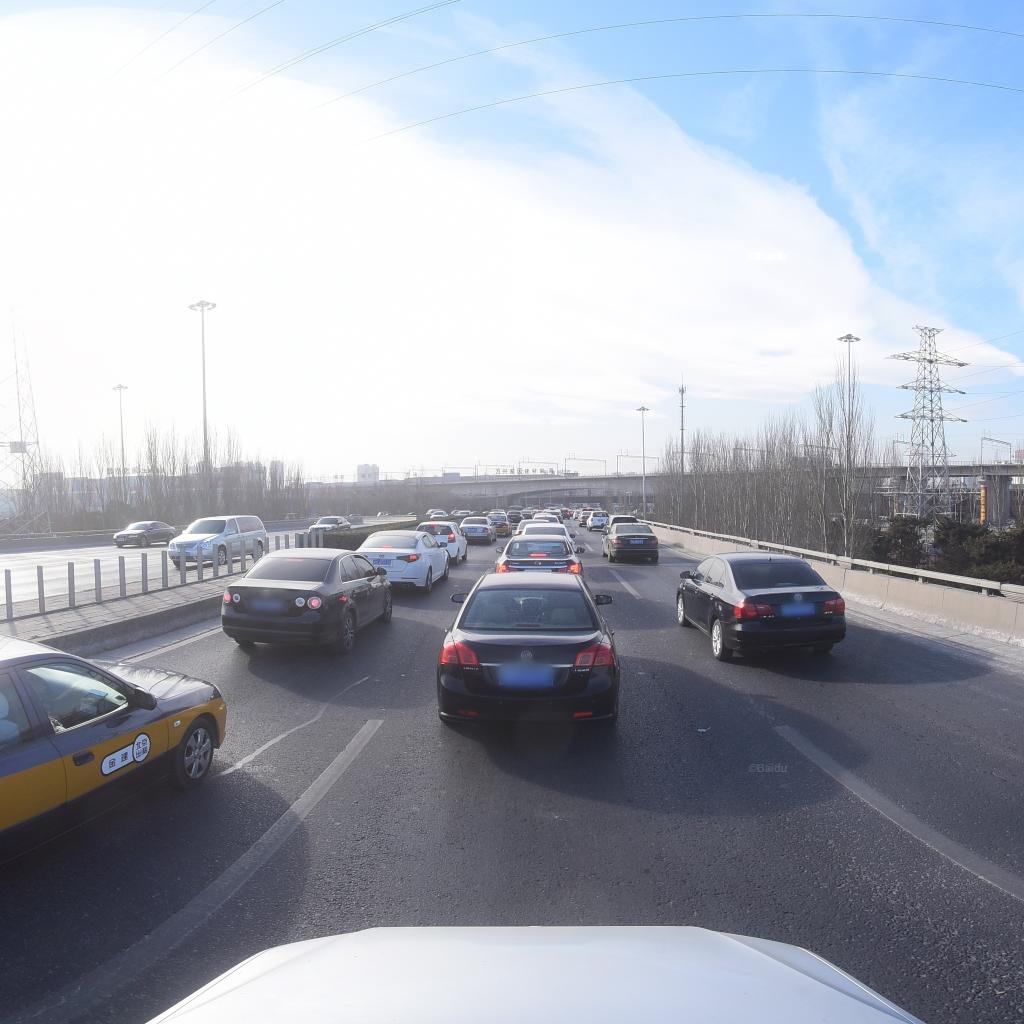
Region: Fengtai
Road damage annotations: longitudinal patch